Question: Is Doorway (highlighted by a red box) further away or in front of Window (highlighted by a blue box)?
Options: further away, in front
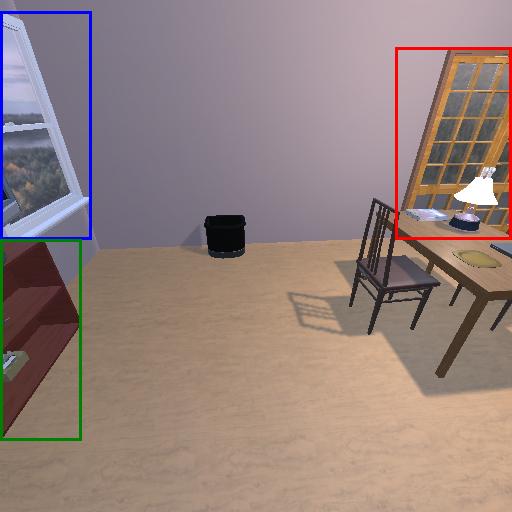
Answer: further away